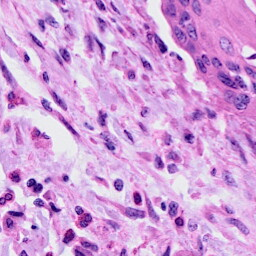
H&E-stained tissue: Cervix